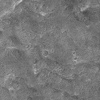
Atmospheric dust classification: not_dusty